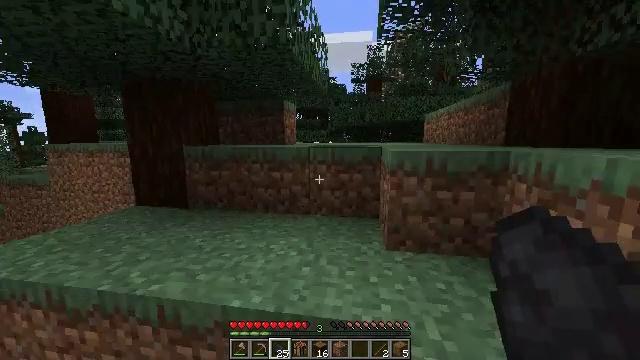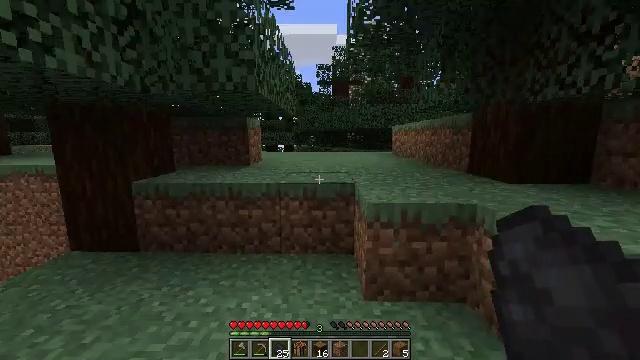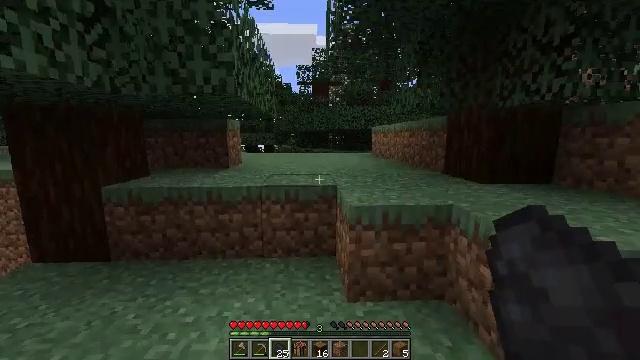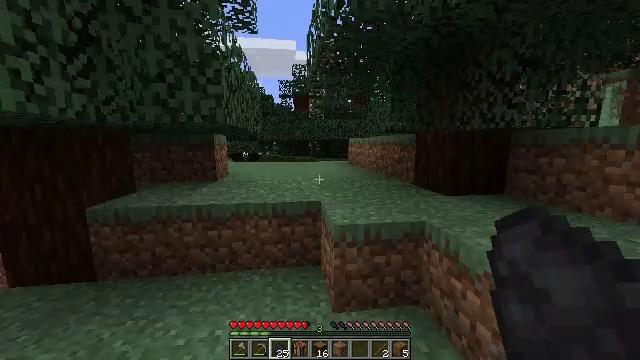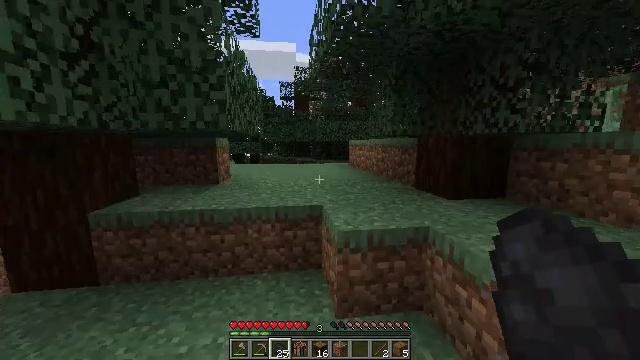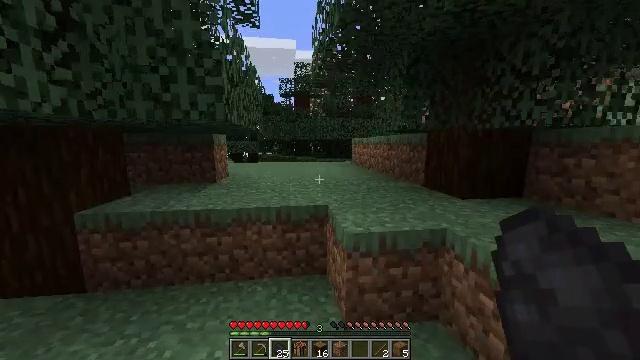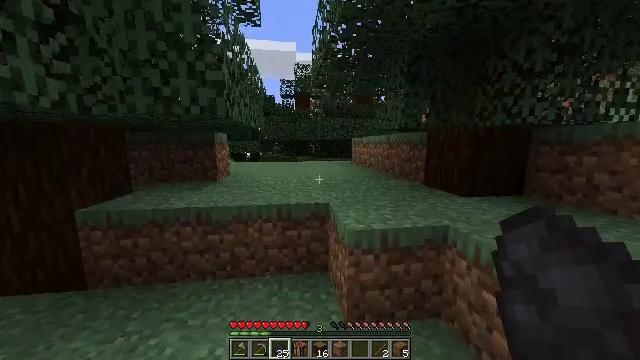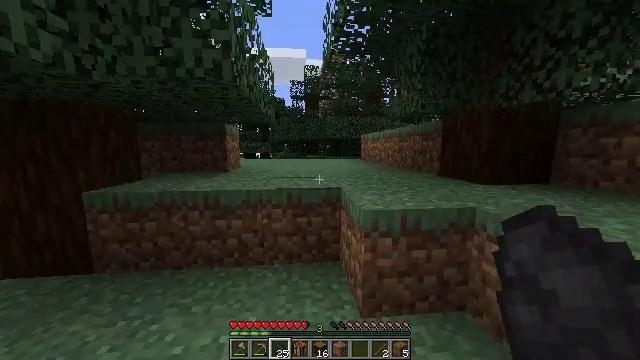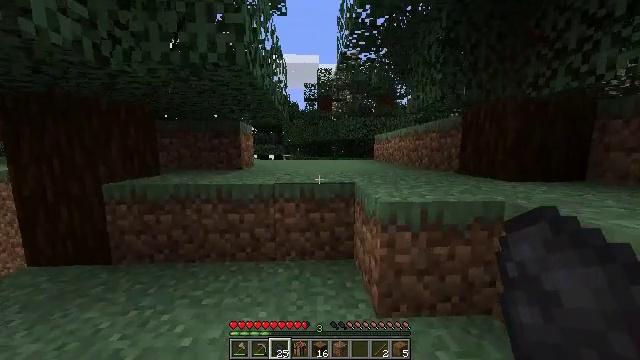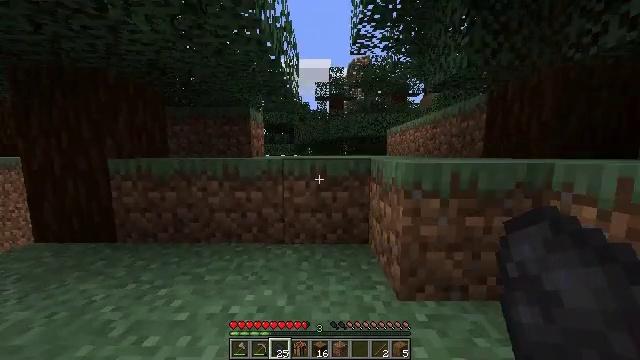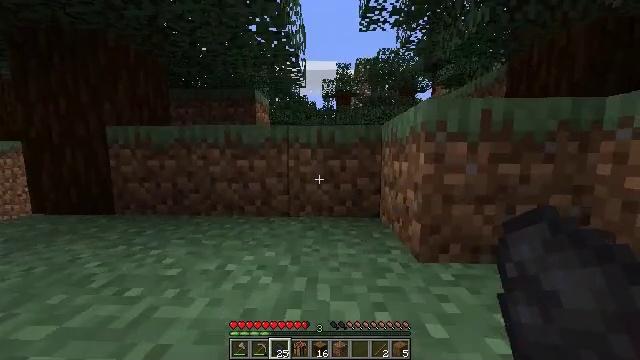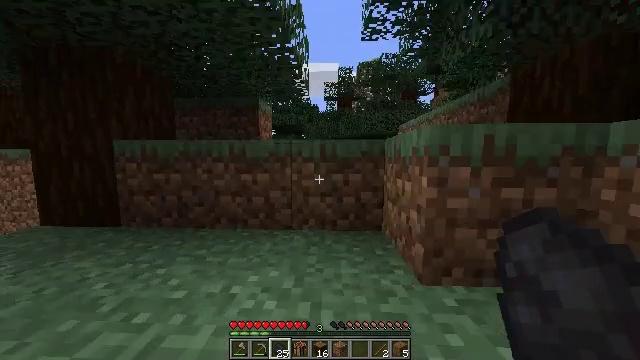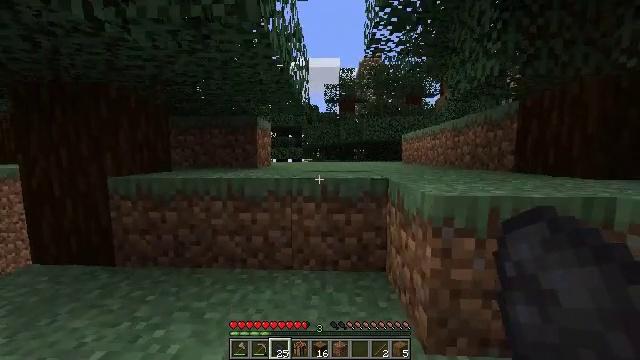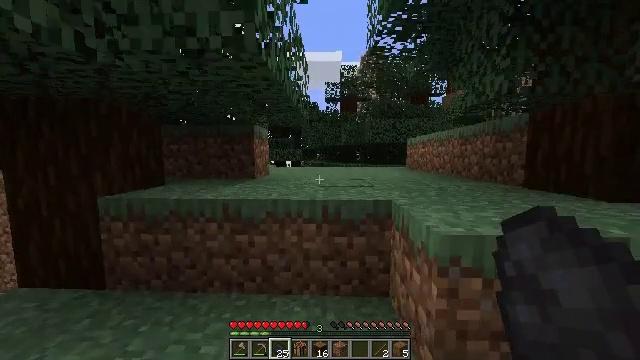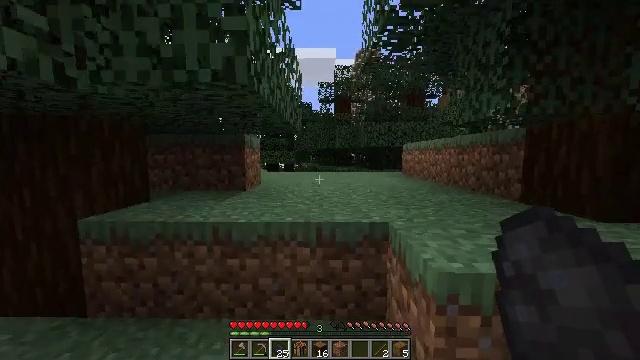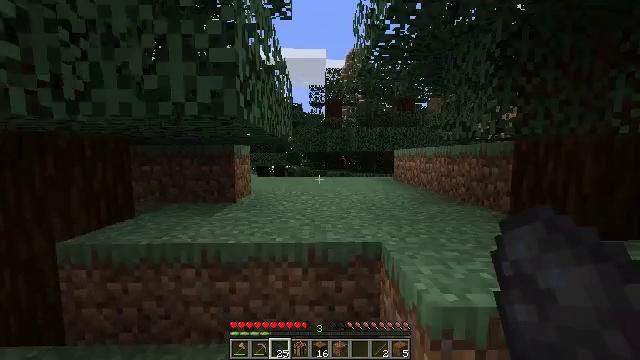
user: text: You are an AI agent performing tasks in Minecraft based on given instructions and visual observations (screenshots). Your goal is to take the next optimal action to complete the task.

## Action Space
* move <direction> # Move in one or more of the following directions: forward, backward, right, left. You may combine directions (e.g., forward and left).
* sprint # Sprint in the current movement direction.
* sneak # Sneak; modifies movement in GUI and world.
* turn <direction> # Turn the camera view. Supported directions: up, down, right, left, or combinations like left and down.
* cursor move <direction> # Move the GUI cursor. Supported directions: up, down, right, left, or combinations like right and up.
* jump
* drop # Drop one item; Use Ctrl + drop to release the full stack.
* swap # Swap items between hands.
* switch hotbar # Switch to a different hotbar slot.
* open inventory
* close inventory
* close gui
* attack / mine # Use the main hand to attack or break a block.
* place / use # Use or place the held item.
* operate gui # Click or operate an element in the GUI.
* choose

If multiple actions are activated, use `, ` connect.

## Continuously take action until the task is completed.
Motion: motion action
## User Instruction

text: Collect the red bed into your inventory.
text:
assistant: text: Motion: move forward, sprint, turn right, jump
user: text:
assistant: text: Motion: move forward, sprint, turn right, jump
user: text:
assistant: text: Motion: move forward, sprint, turn right, jump
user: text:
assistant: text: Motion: move forward, sprint, jump
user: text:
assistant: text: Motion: move forward, sprint, jump
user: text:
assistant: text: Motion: move forward, sprint, jump
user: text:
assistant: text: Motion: move forward, sprint, turn left, jump
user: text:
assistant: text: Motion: move forward, sprint, turn left, jump
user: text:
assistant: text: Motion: move forward, sprint, turn left, jump
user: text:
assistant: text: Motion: move forward, sprint, turn left, jump
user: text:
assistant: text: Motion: move forward, sprint, jump
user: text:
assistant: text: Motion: move forward, sprint, jump
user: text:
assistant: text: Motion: move forward, sprint, jump
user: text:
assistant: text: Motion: move forward, sprint, turn right, jump
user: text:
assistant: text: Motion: move forward, sprint, turn right, jump
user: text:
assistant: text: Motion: move forward, sprint, turn right, jump
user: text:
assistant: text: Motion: move forward, sprint, jump
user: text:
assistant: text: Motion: move forward, sprint, jump
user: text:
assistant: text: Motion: move forward, sprint, jump
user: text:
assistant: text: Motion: move forward, sprint, jump
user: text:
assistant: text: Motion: move forward, sprint, jump
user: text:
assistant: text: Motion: move forward, sprint, jump
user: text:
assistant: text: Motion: move forward, sprint, jump
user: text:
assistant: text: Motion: move forward, sprint, jump
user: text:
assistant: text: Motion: move forward, sprint, jump
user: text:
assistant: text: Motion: move forward, sprint, jump
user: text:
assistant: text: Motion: move forward, sprint, jump
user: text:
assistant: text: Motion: move forward, sprint, jump
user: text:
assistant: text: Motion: move forward, sprint, jump
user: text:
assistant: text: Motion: move forward, sprint, jump